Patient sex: M
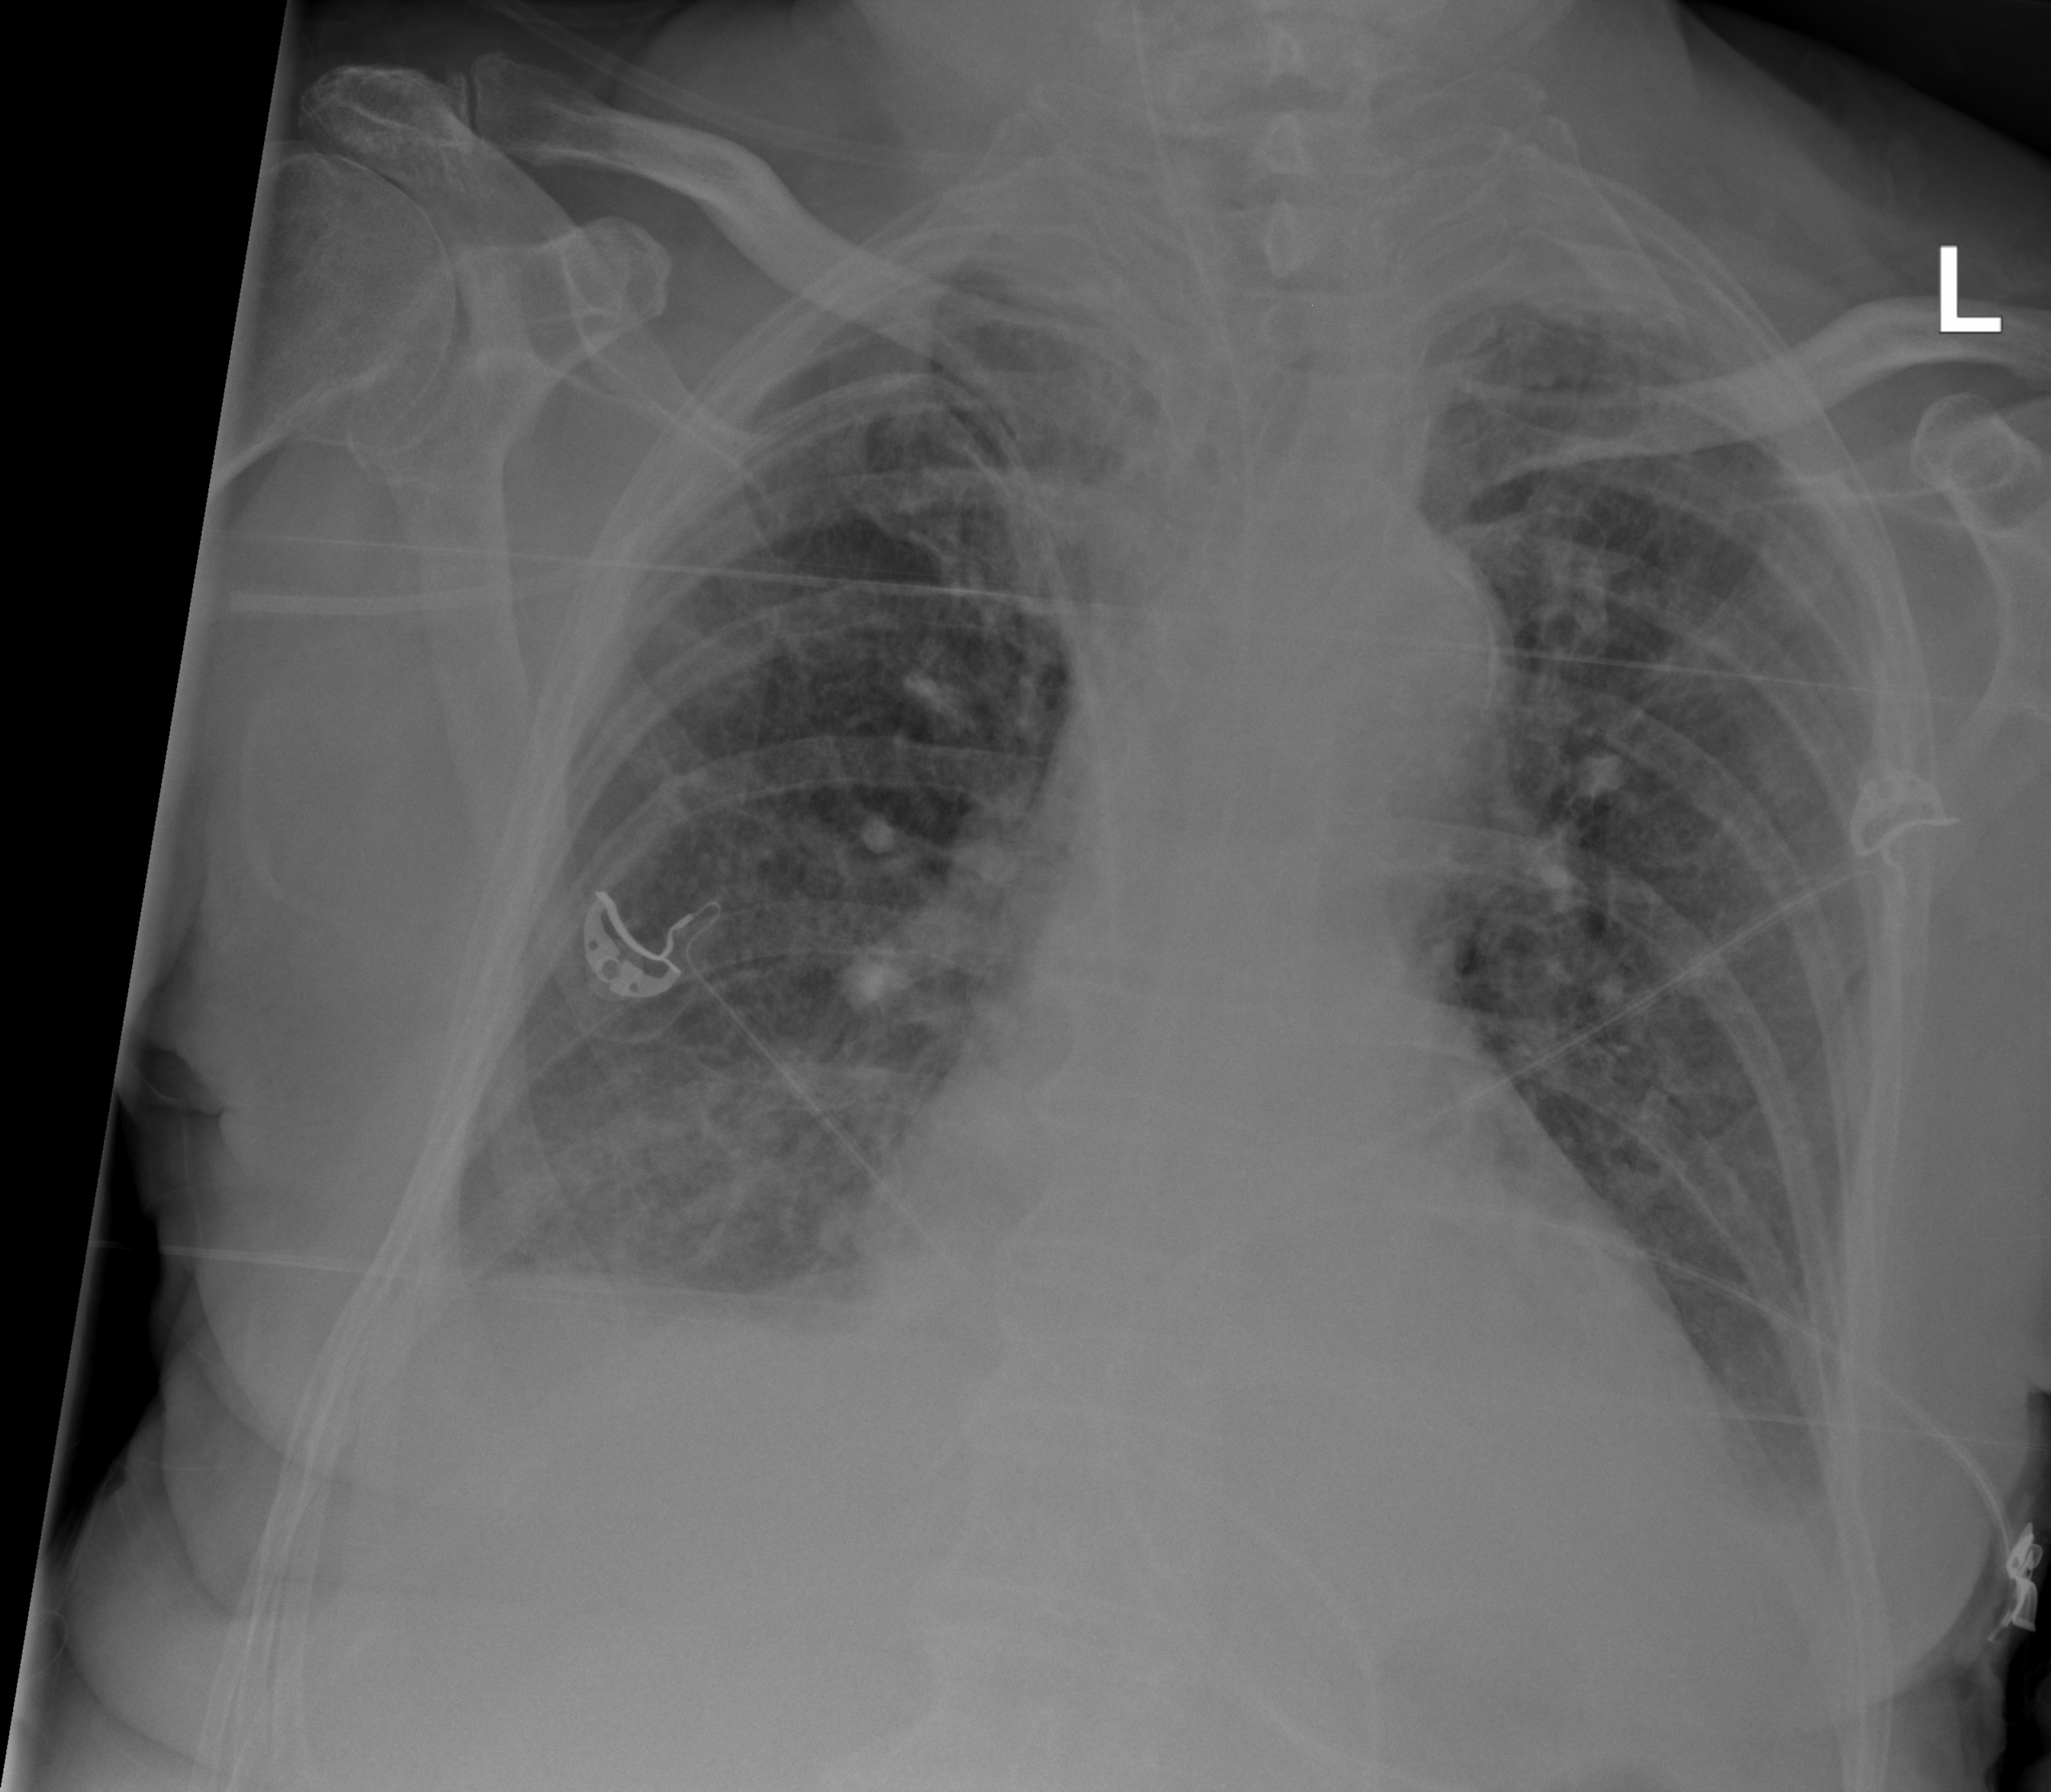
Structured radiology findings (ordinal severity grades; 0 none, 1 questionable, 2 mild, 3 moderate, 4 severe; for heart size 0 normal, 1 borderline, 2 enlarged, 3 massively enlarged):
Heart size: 0
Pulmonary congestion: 0
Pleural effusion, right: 2
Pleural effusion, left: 2
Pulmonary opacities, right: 0
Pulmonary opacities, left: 0
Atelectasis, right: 2
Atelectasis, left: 0